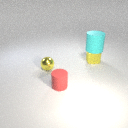
small yellow metal sphere to the left of small red rubber cylinder